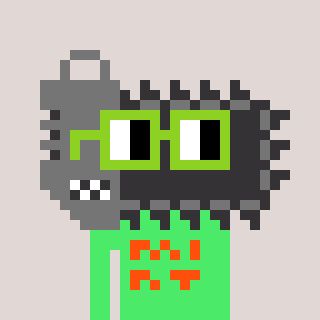
a pixel art character with square light green glasses, a chainsaw-shaped head and a teal-colored body on a warm background